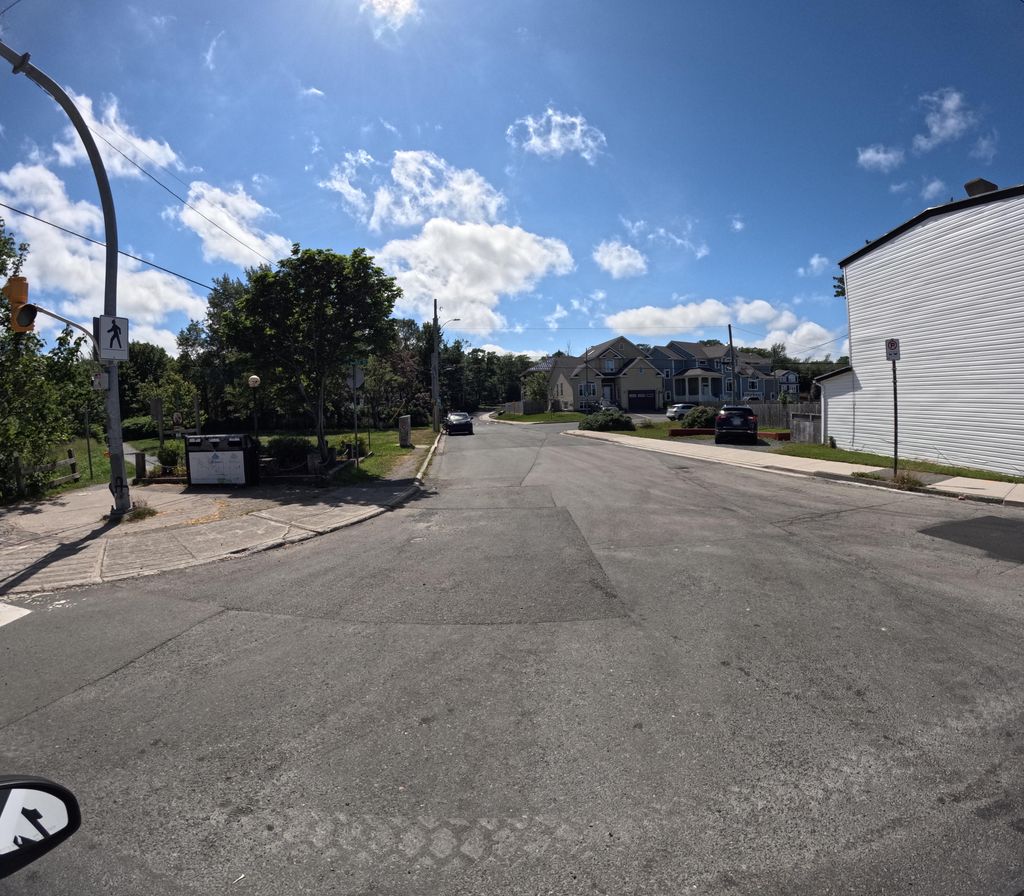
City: st_johns